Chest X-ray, PA view. Patient: 53 years old, sex F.
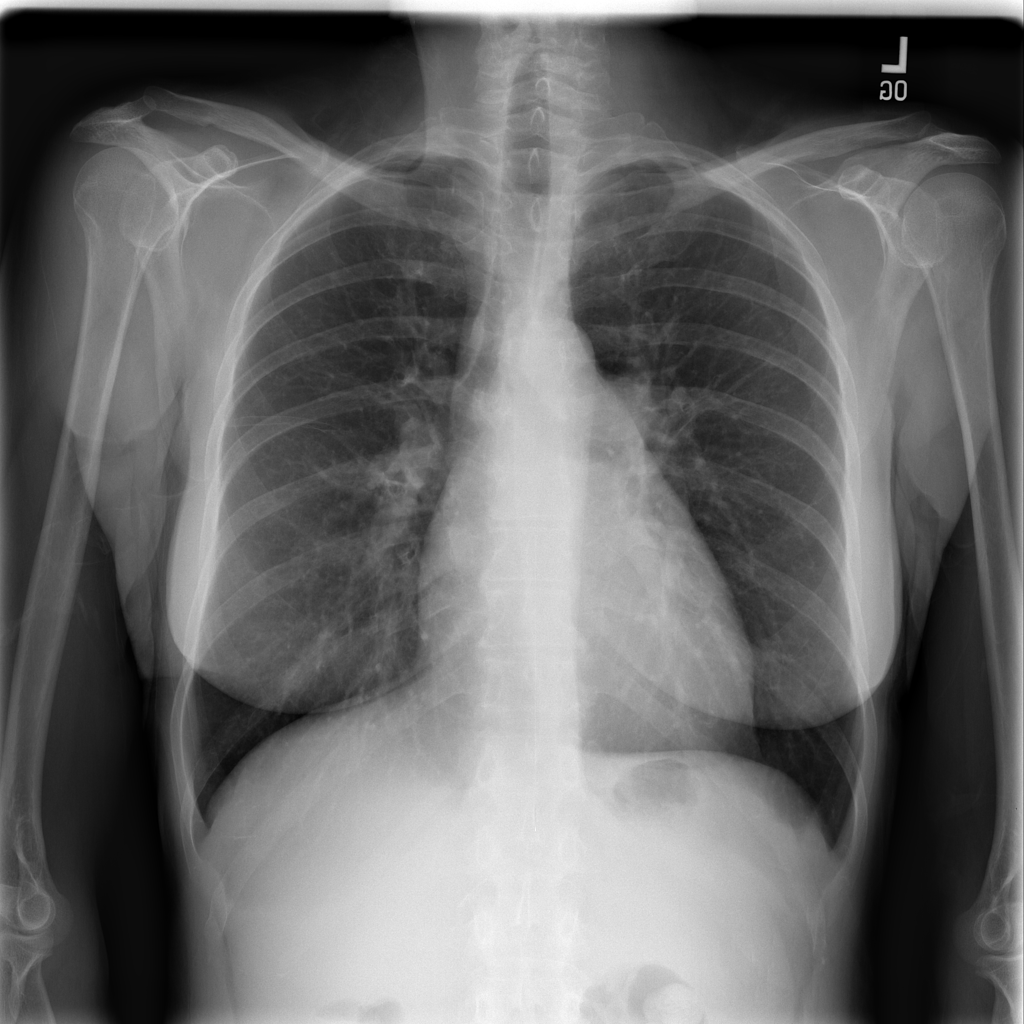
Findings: Cardiomegaly, Effusion